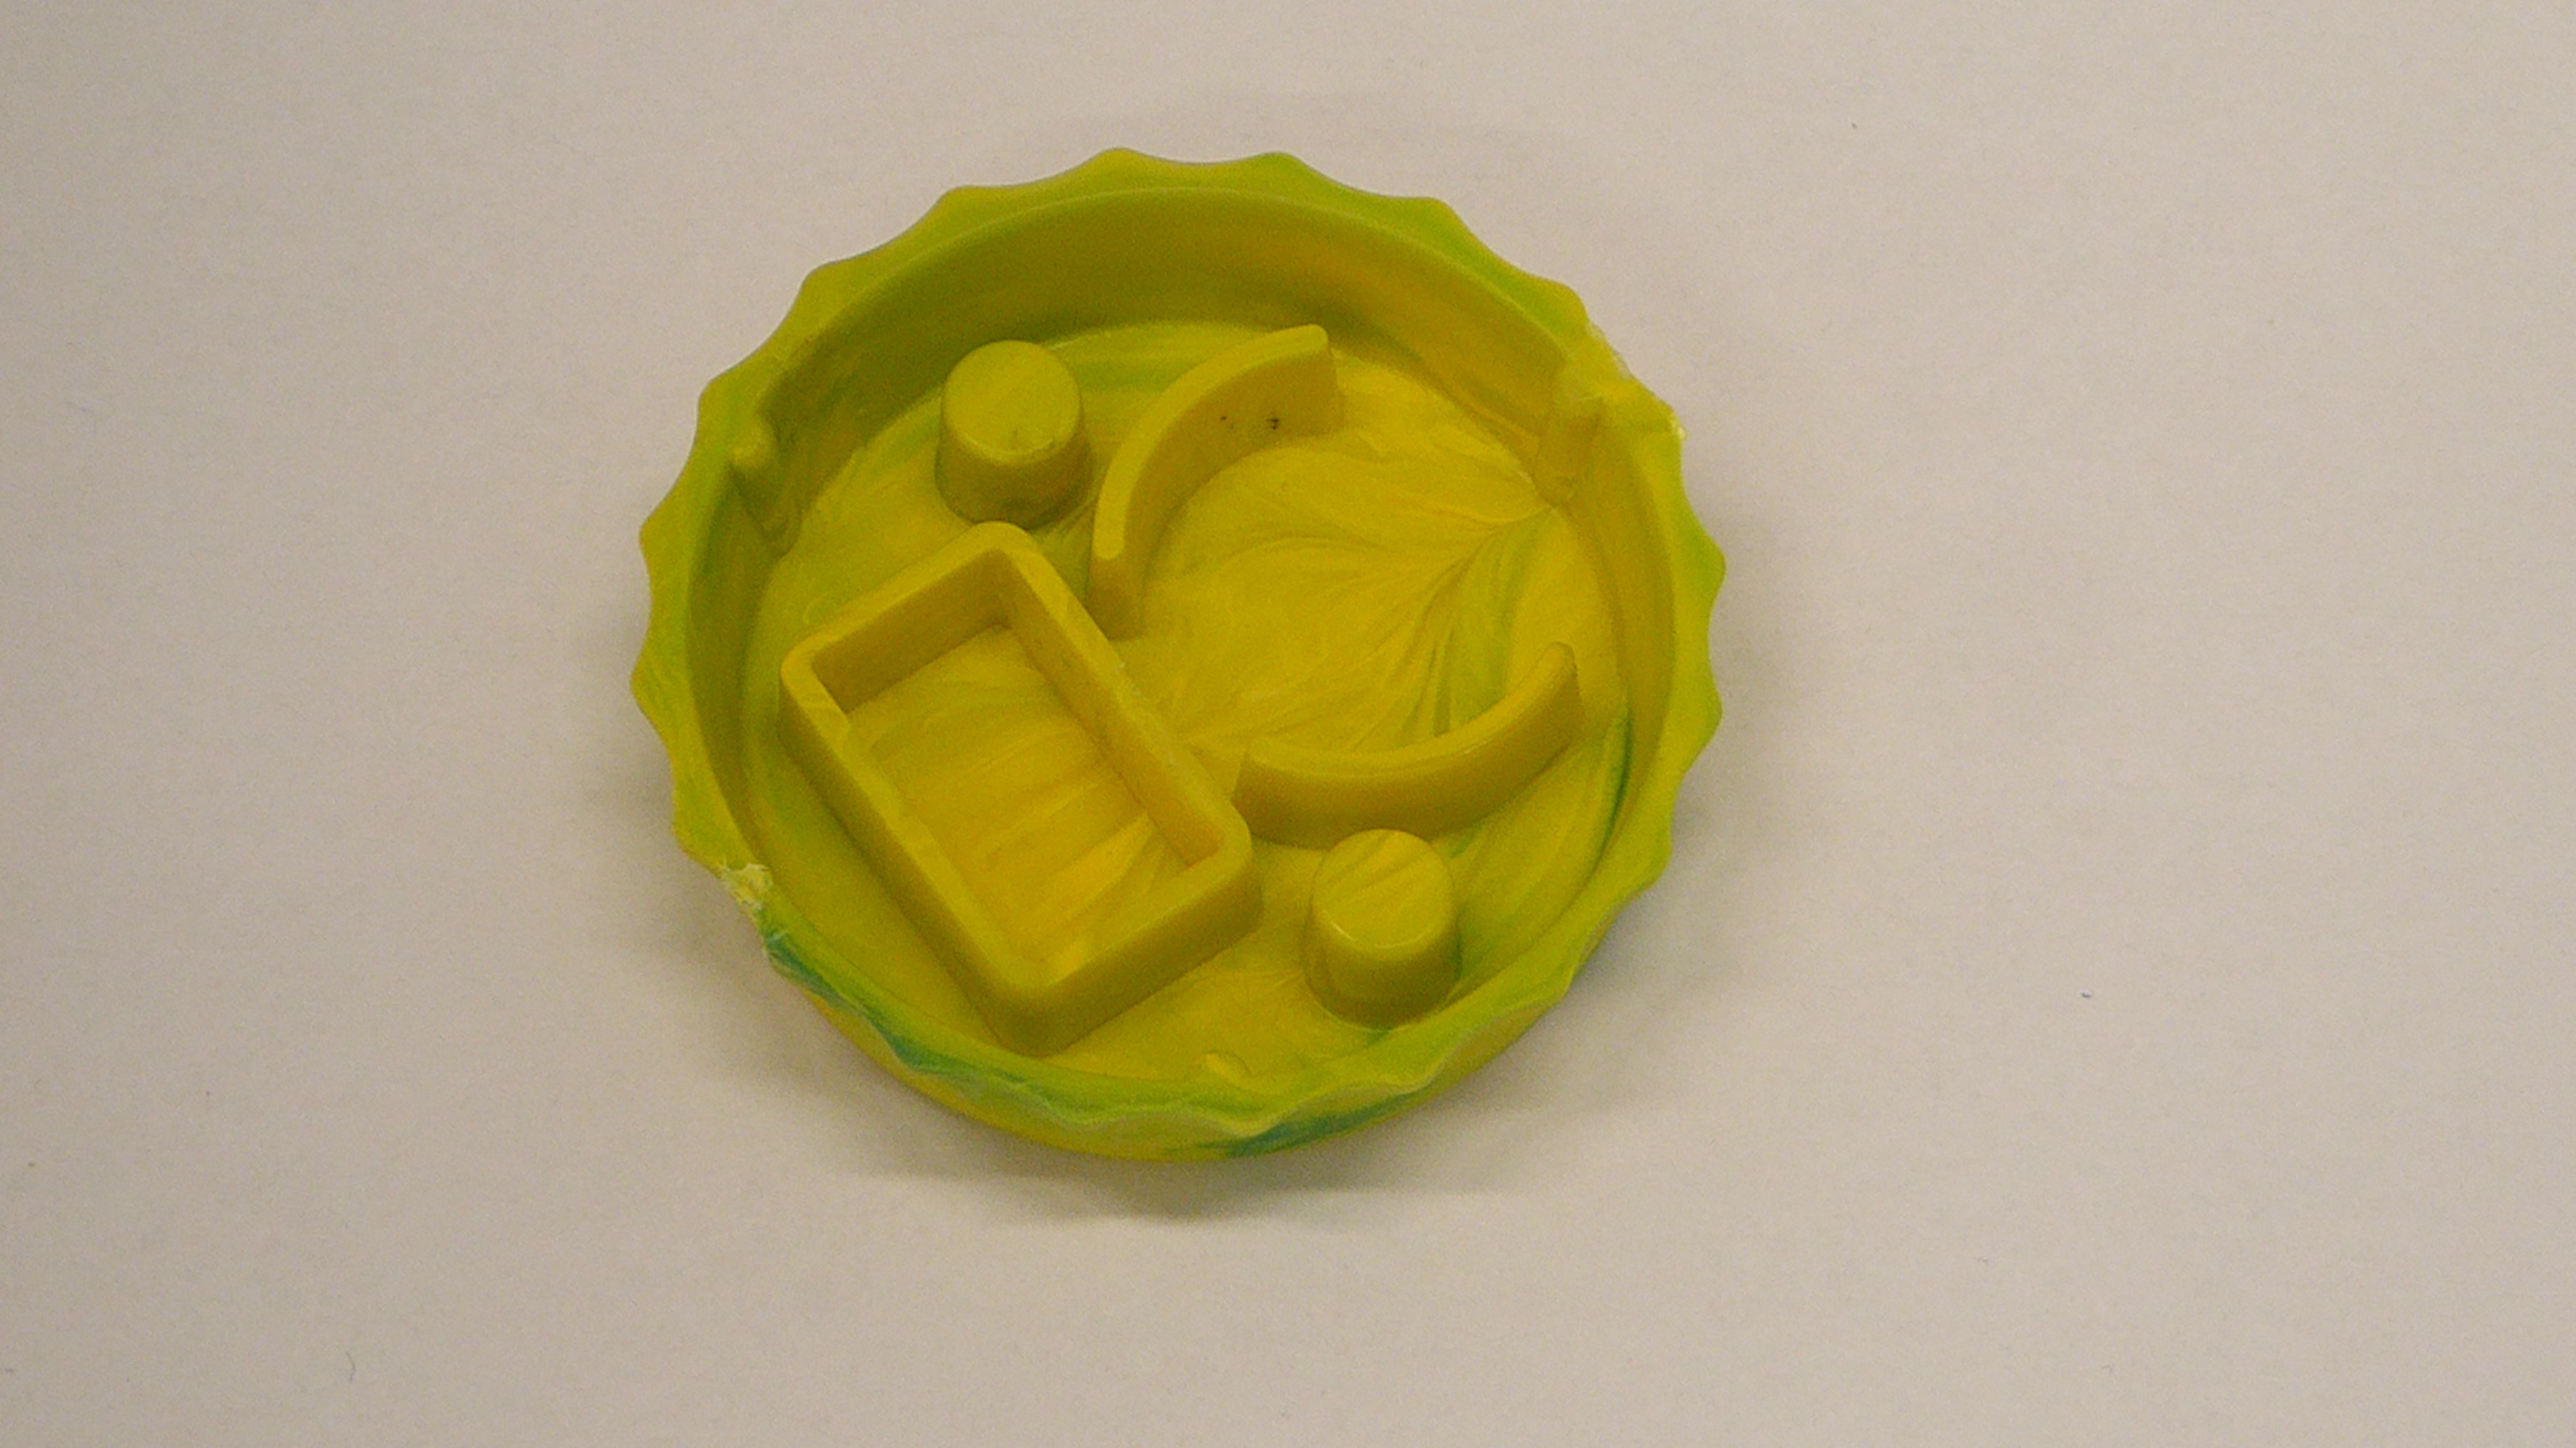
Label: Bottle Opener - Cover